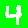
Digit: 4